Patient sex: M
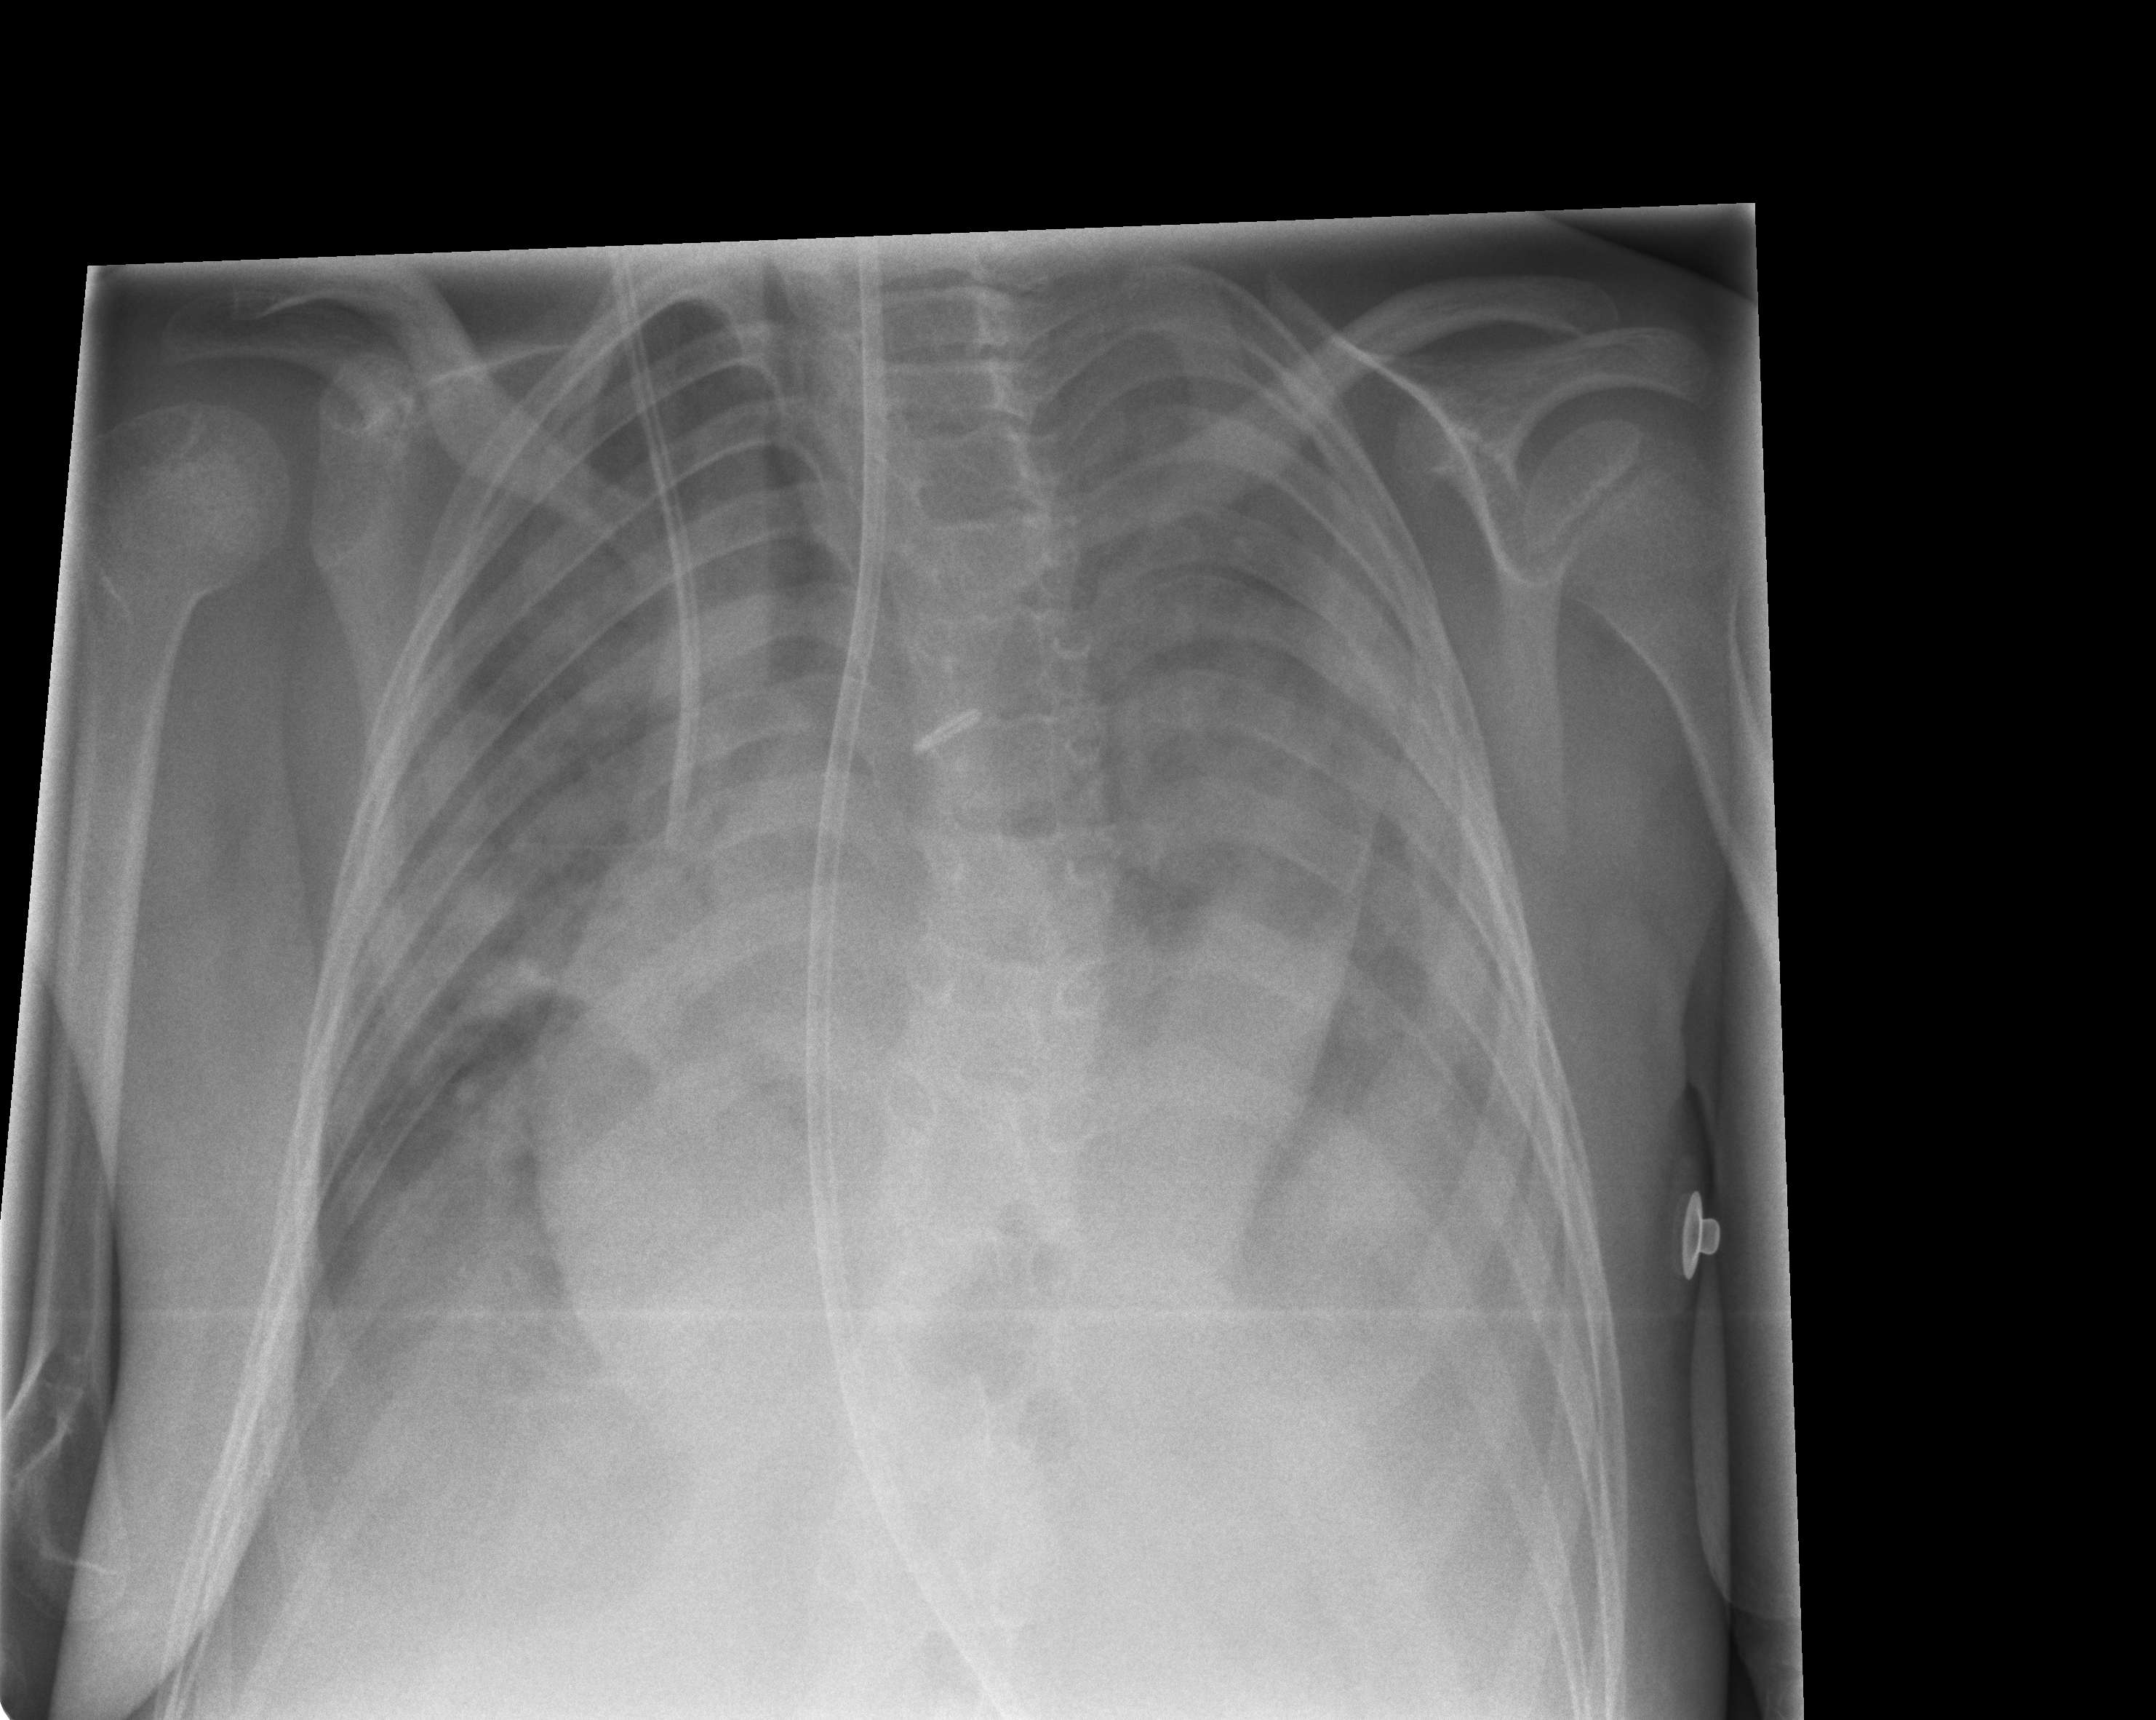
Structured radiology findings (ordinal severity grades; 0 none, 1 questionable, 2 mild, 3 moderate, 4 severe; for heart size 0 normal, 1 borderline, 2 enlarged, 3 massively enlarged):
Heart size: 0
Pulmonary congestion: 0
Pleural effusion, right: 2
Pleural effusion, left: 3
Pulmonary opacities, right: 2
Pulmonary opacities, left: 0
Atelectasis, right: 2
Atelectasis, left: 3